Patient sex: M
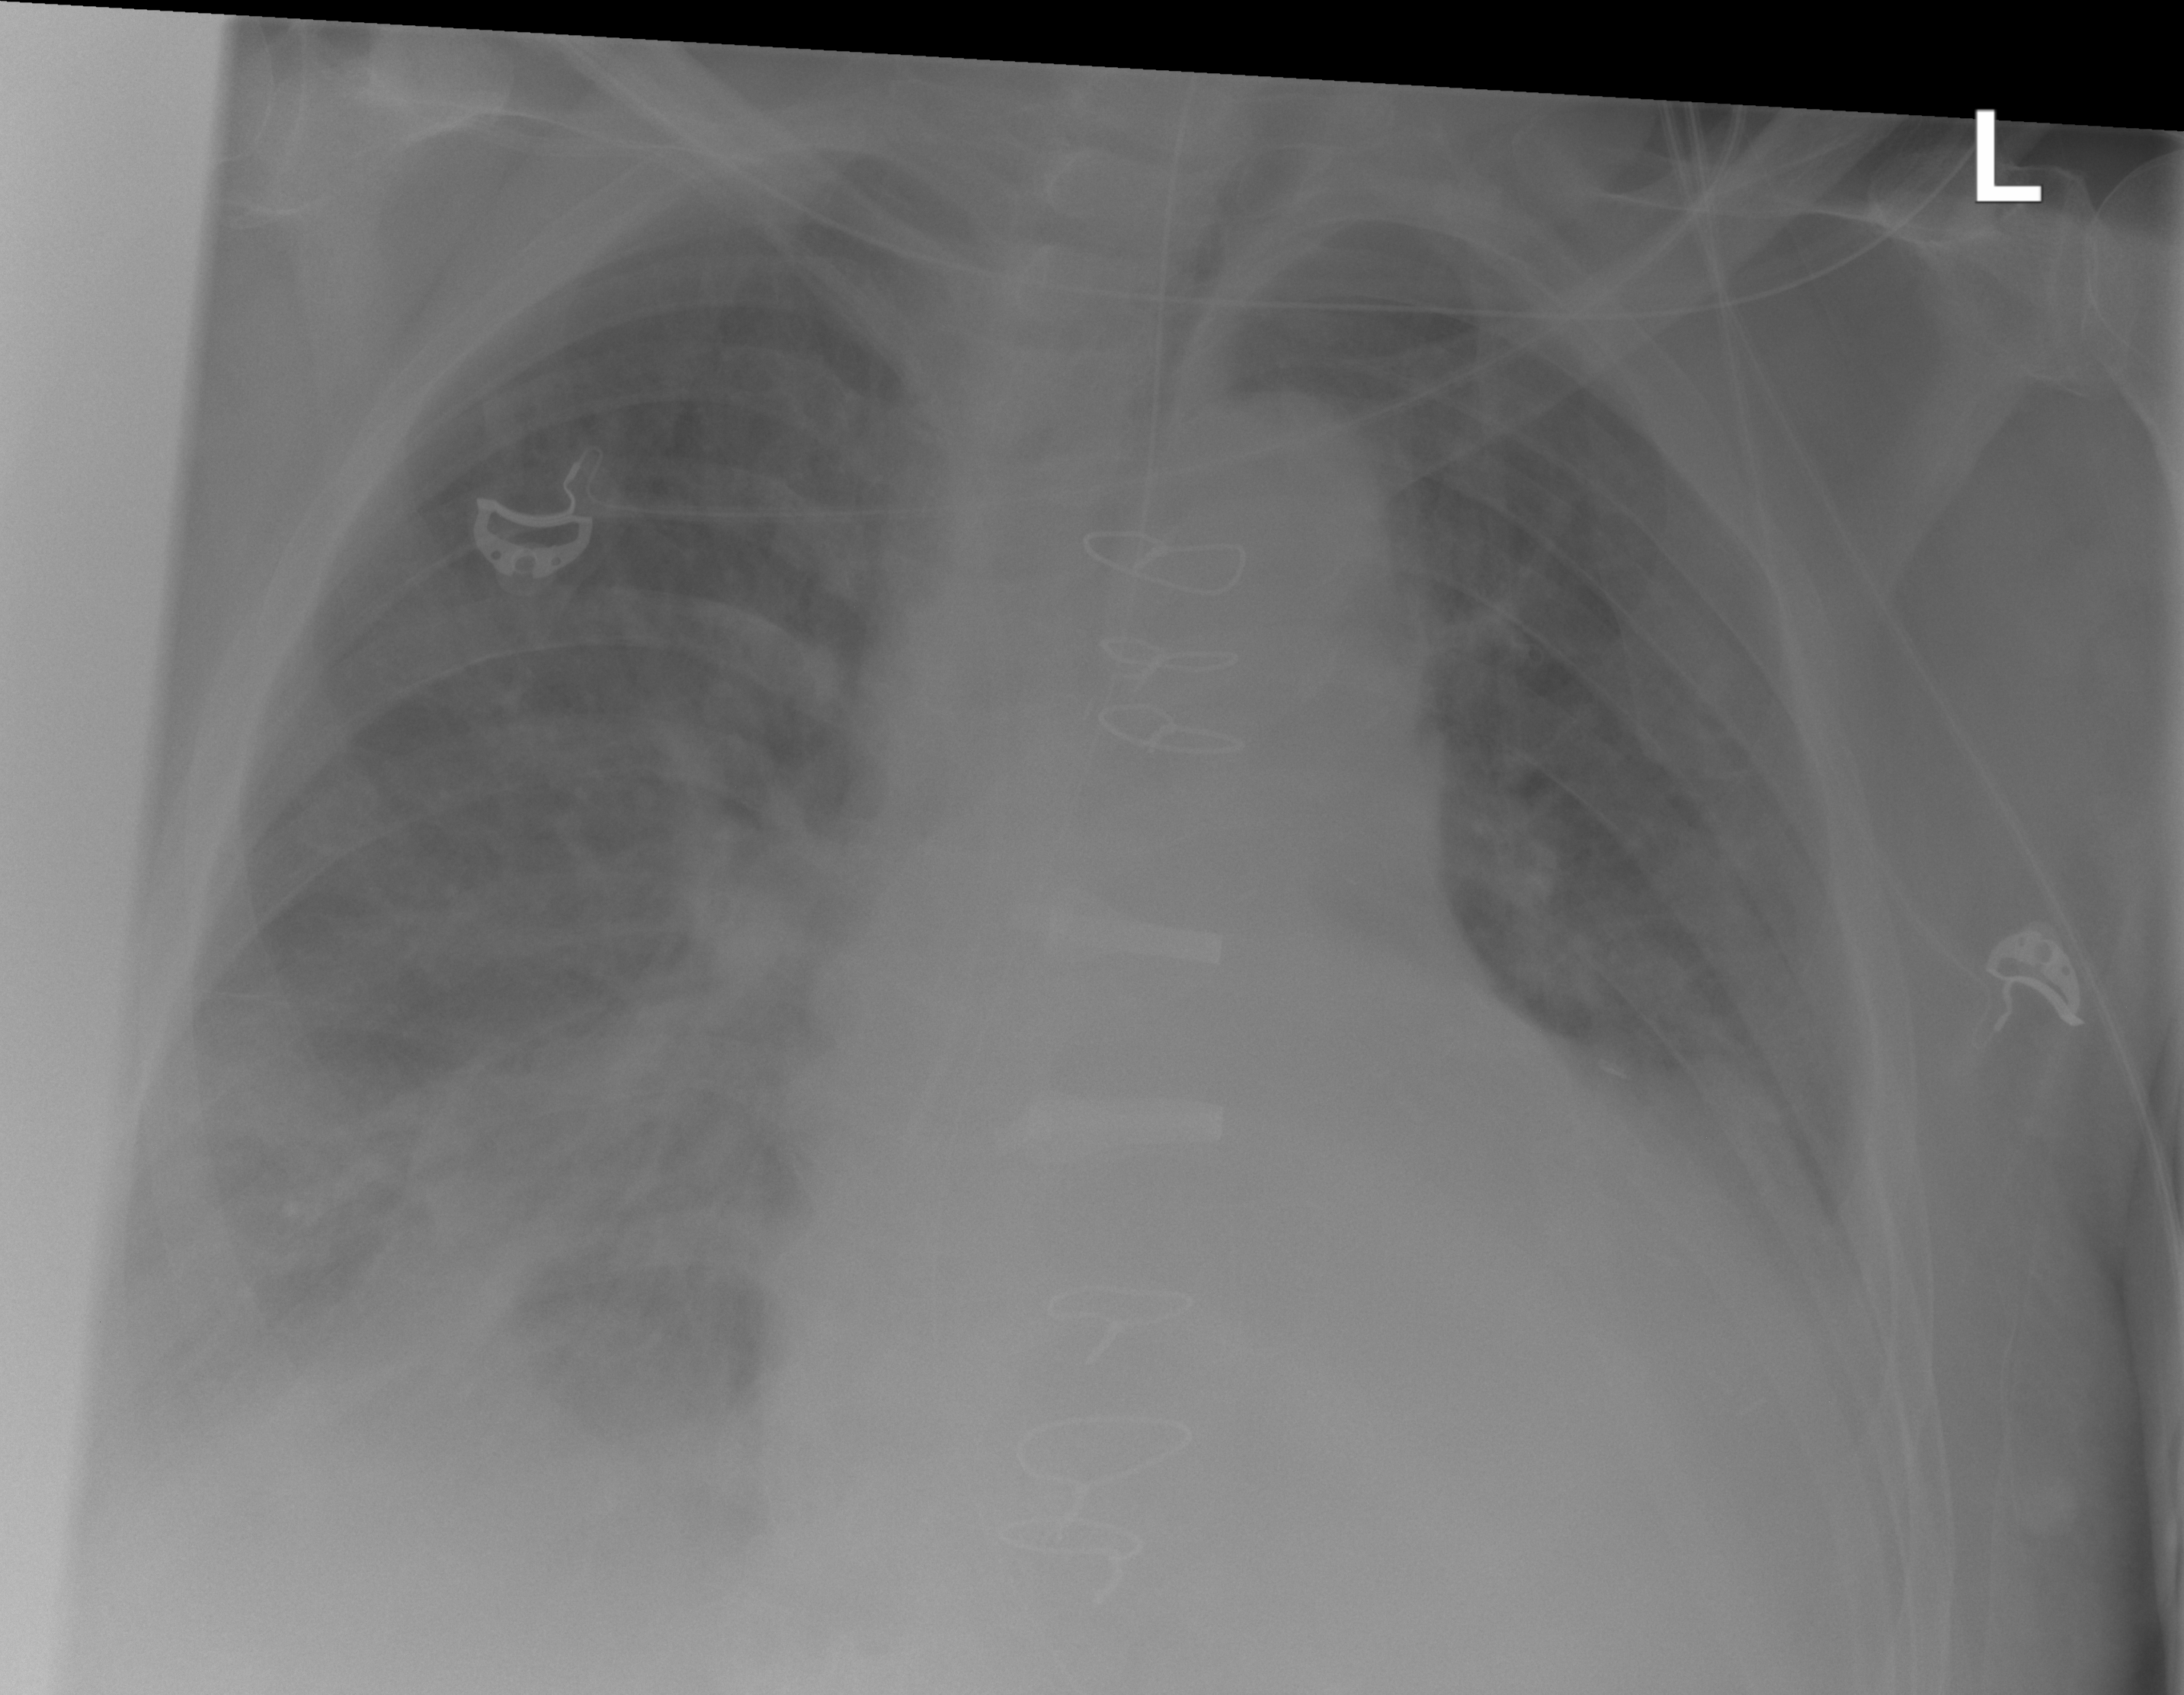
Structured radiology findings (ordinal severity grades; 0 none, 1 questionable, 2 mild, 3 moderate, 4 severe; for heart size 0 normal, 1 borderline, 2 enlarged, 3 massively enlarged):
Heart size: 2
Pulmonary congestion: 2
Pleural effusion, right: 2
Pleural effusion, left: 2
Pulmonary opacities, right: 0
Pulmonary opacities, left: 0
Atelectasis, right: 0
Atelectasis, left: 0